Field crop: maize
Growth stage: 2
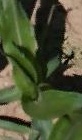
Species: maize